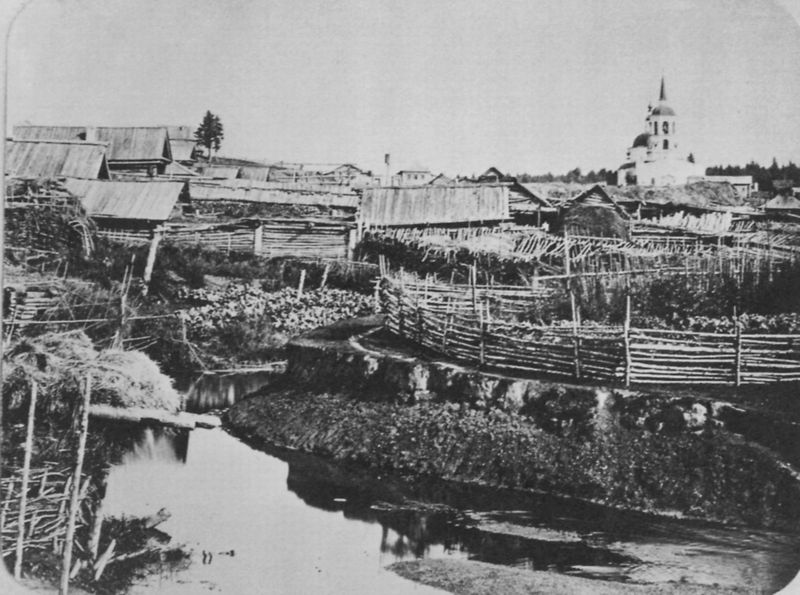
Titel: Holzhütten
Künstler: Russischer Photograph
Standort: Helsinki
Institution: Suomen Kansallismuseo
Schlagwörter: baum, himmel, wasser, bäume, fluss, stadt, ufer, grau, holz, licht, schwarz, straße, weiss, haus, zaun, bach, felder, horizont, häuser, spiegelung, hütte, kanal, kirche, pflanzen, turm, reisig, dorf, dächer, hütten, kuppel, foto, fotografie, kloster, schwimmen, schwarz weiss, gärten, unrat, loster, städtel